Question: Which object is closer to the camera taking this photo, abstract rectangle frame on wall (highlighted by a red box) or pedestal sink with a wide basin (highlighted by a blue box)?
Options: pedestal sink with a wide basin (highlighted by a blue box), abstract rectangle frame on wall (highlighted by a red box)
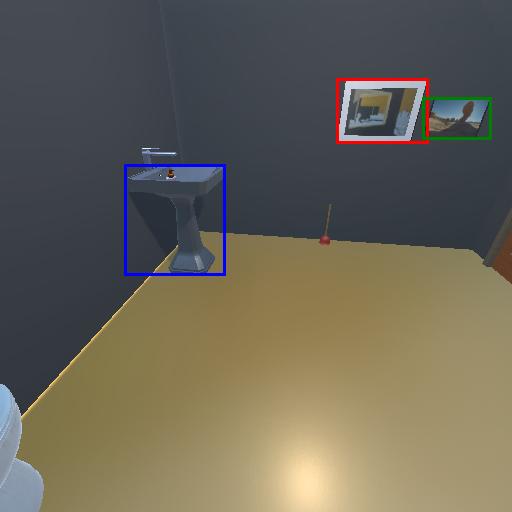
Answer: pedestal sink with a wide basin (highlighted by a blue box)